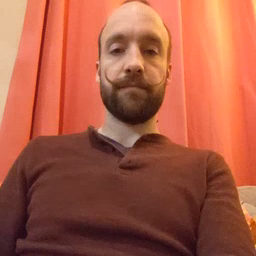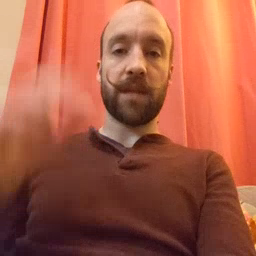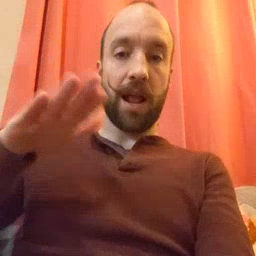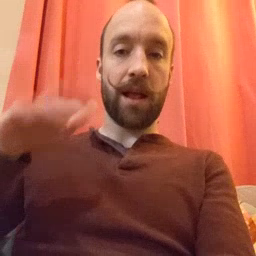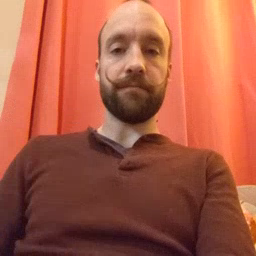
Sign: on